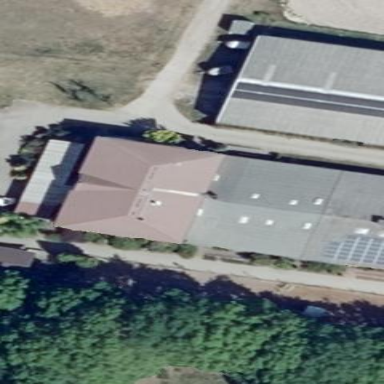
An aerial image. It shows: Residential building with hipped roof oriented along its length.